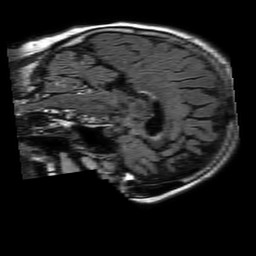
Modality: FLAIR
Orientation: sagittal
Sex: female
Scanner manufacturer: philips
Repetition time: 11 s
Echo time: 0.125 s